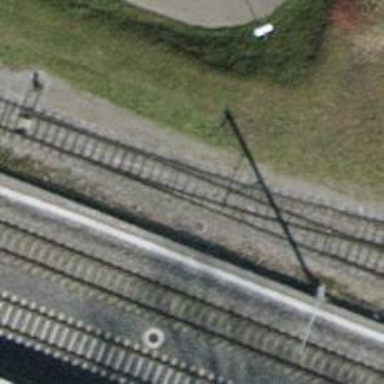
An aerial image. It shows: Railway switch.